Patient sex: M
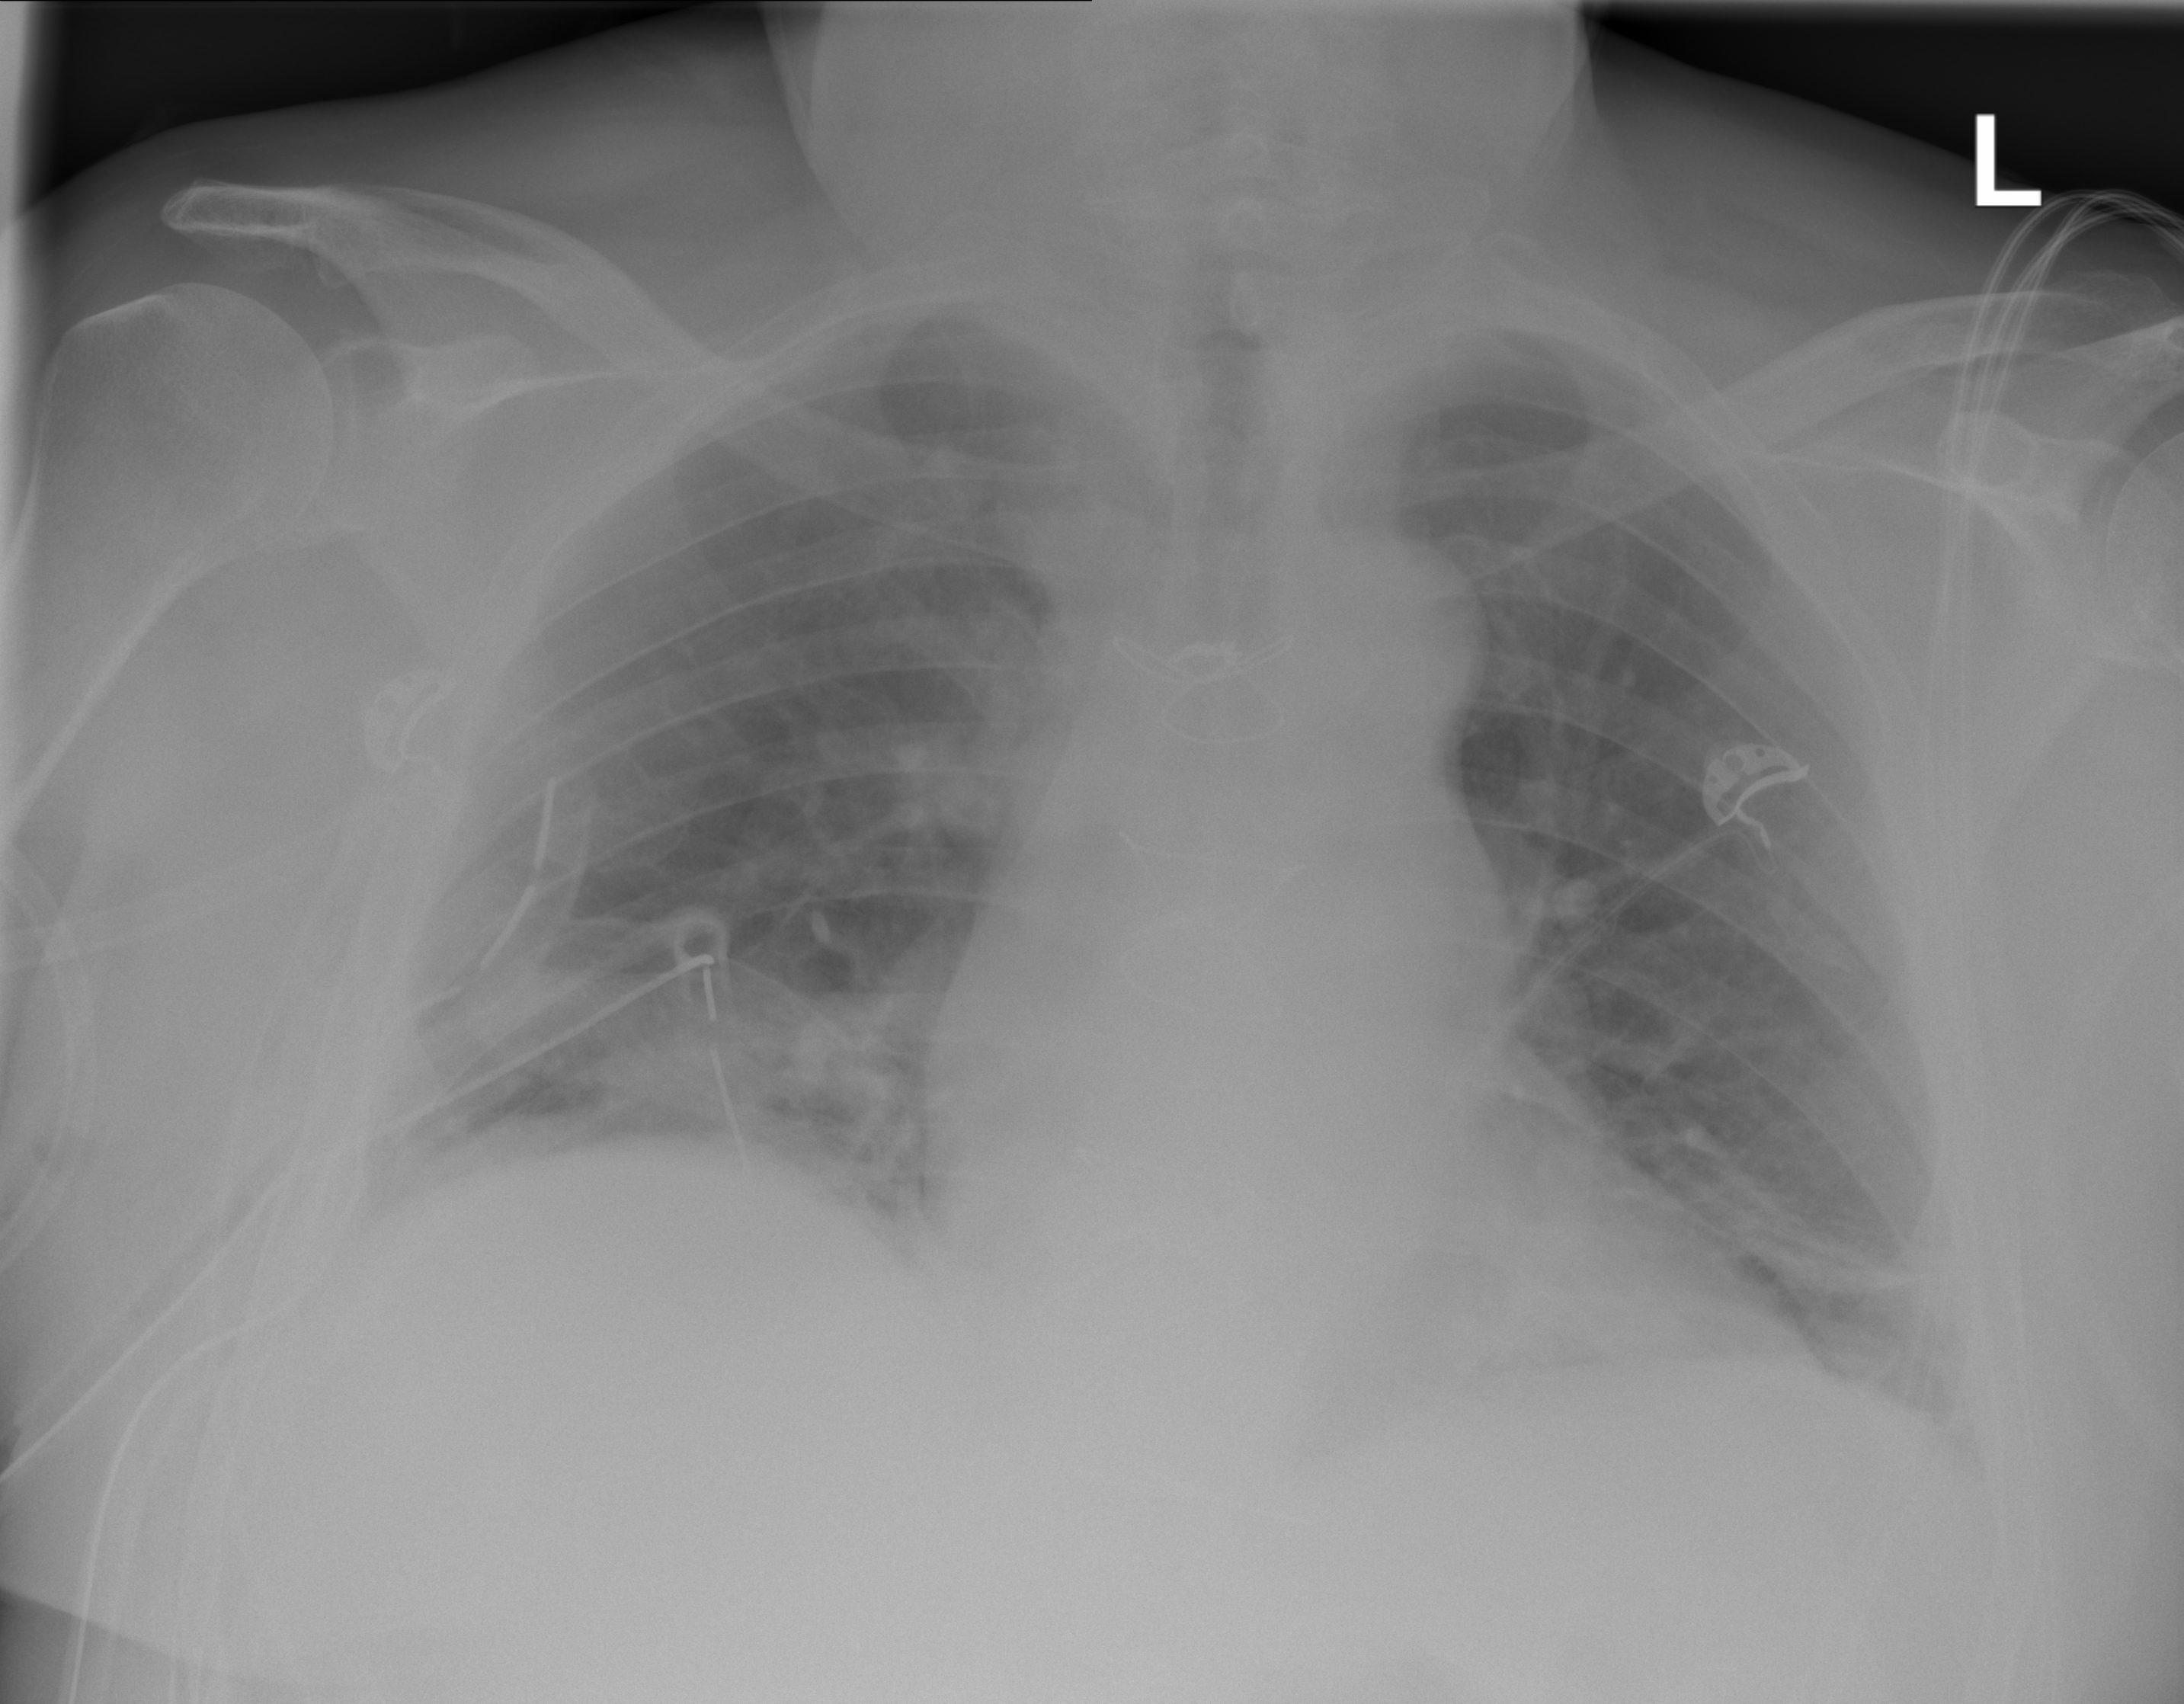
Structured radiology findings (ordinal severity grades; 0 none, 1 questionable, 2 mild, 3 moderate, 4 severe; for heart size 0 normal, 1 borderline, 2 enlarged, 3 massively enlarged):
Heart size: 0
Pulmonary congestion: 0
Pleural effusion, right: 0
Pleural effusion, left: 0
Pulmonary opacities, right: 0
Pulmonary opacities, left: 0
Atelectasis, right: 2
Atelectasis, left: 2